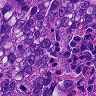
Metastatic tissue present: yes